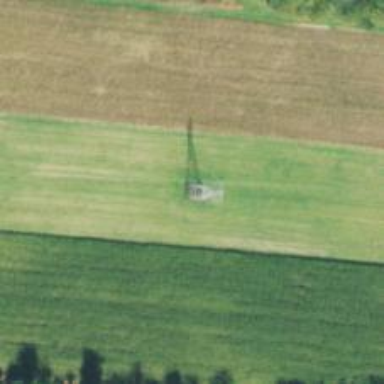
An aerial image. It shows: Lattice structure tower.